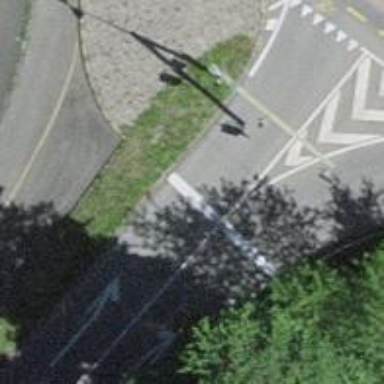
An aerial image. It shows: Road with traffic signals.